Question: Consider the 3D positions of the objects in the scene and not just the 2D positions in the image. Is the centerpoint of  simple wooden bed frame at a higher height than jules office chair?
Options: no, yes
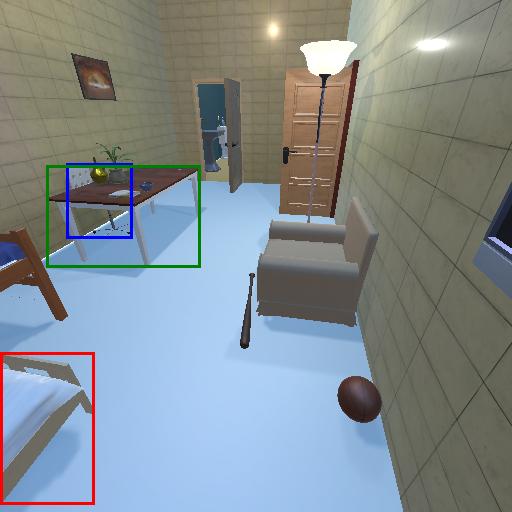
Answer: no